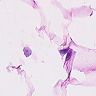
Metastatic tissue present: no